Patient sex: M
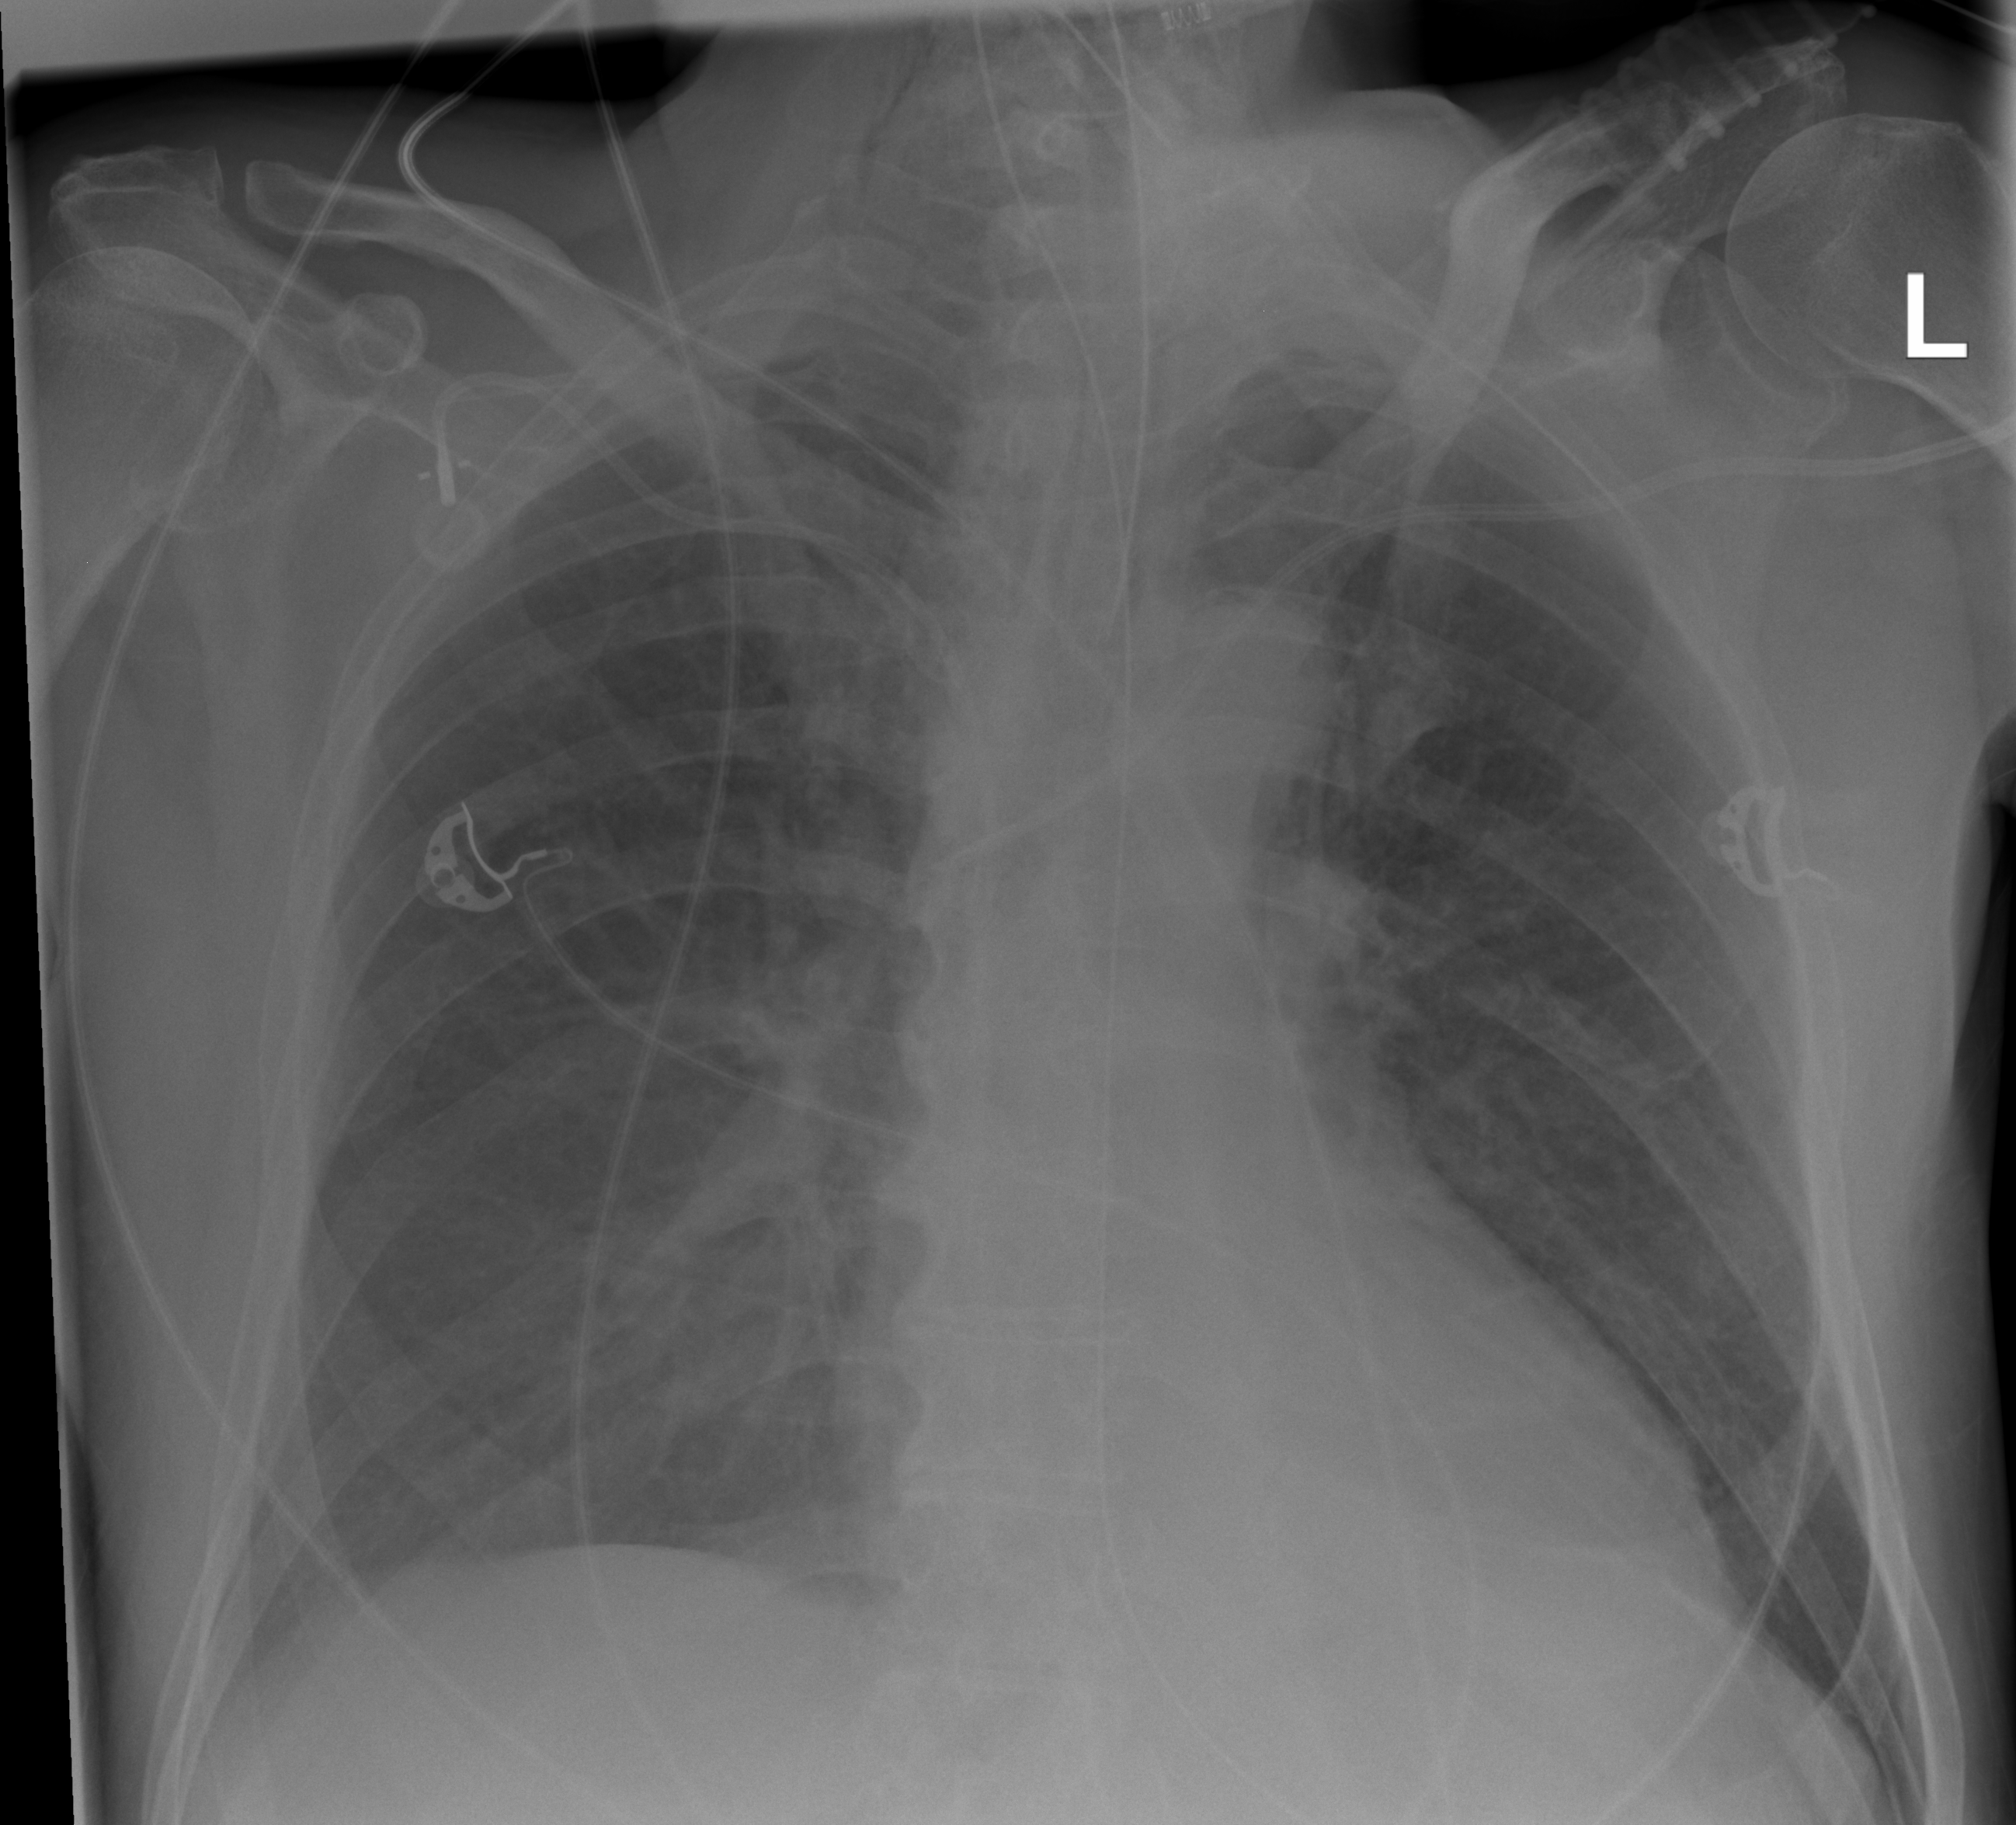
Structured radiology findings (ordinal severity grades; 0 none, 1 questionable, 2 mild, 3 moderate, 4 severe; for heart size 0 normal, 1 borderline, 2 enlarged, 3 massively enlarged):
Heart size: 0
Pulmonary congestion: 1
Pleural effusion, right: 1
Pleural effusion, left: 0
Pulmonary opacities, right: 0
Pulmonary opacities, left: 0
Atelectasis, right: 0
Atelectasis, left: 0